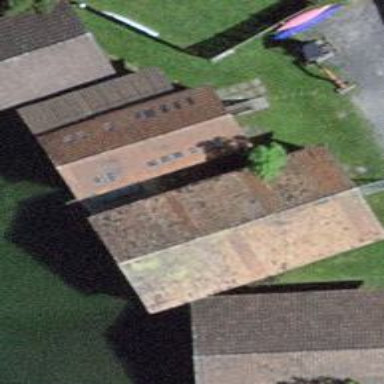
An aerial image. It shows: Boathouse.